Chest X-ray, AP view. Patient: 42 years old, sex F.
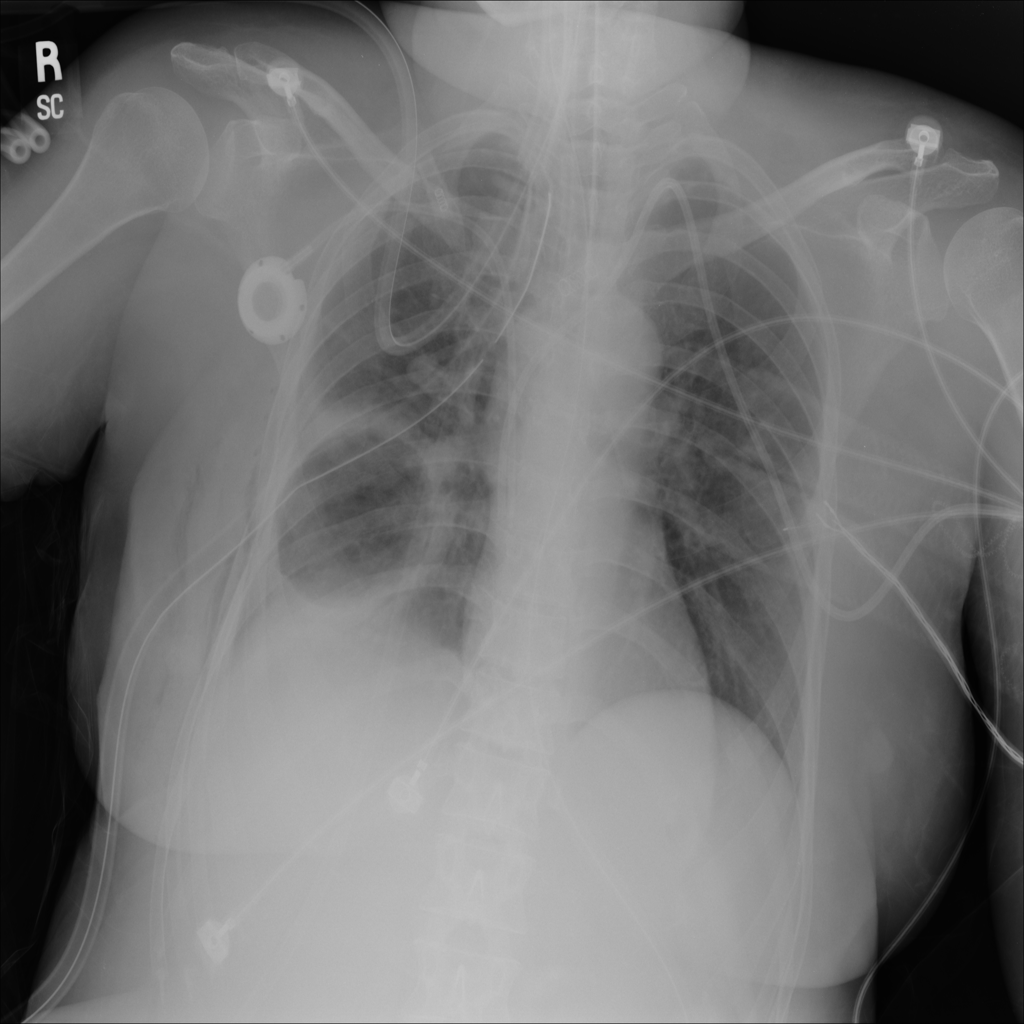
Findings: Emphysema